Question: I have a problem to set the width of GtkButton(s). When I use 'gtk_widget_set_size_request(button, width, height)' with 'width = 40' and 'height = 40', I have a wrong width and a good height. See it :

My code :
'''
// On separe les panneaux :
GtkWidget* commands_drawing_box = gtk_box_new(GTK_ORIENTATION_VERTICAL, 0);
GtkWidget* buttons_tabpanel_box = gtk_box_new(GTK_ORIENTATION_VERTICAL, 0);
// On met tout sur le container
gtk_container_add(GTK_CONTAINER(container), buttons_tabpanel_box);
gtk_container_add(GTK_CONTAINER(container), commands_drawing_box);
// Boutons
GtkWidget* buttons_grid = gtk_grid_new();
gtk_box_pack_start(GTK_BOX(buttons_tabpanel_box), buttons_grid, TRUE, TRUE, 1);
// Bouton "Nouveau dessin"
GtkWidget* btn_new_drawing_button_box = gtk_button_box_new(GTK_ORIENTATION_HORIZONTAL);
GtkWidget* btn_new_drawing = gtk_button_new();
GtkWidget* btn_new_drawing_image = gtk_image_new_from_file("D:\Dev\Icones_32px\32_newdocument.png");
gtk_button_set_image(GTK_BUTTON(btn_new_drawing), btn_new_drawing_image);
gtk_grid_attach(GTK_GRID(buttons_grid), btn_new_drawing_button_box, 0, 0, 1, 1);
gtk_container_add(GTK_CONTAINER(btn_new_drawing_button_box), btn_new_drawing);
gtk_widget_set_size_request(btn_new_drawing, 40, 40);
'''
And I don't want to use Glade.
Can you found a solution for this ?
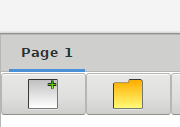
Answer: The possible cases as to why your button width is wrong is maybe due to the width of the image.The image is greater than 40. in this case the image won't be resized and the button will wrap around the image.
in your code your using GtkButtonBox which make the button layout homogeneous.(as an alternative you could use gtkbox)
if you remove that then your code is working fine.
but if you have to use the button-box. then try changing the widget properties. (<URL>
inside the button padding and min-height will be set to remove those you have to use css
'''
button {
min-width:0px;
padding:0px;
border:0px;
}
'''
To help in your debugging try using gtk-debugger (<URL>